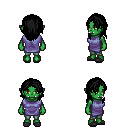
a pixel art fantasy rpg character, female body template, orc, green skin, chain tabard jacket, teal pants, black long hairstyle, gray slippers, four views (front, back, left, right), 2x2 character sprite sheet, small pixel art, hard edges, no anti-aliasing